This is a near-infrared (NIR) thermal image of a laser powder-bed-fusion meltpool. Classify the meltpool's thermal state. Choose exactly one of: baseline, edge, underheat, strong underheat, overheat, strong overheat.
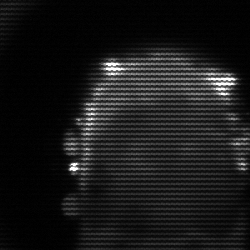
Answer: baseline